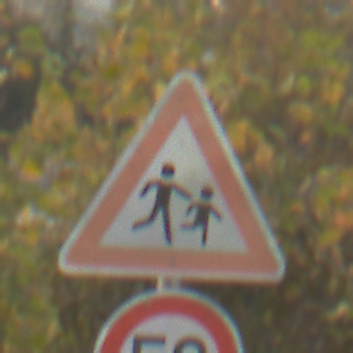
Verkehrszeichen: KinderLinks
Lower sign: Geschwindigkeit50
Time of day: SunriseSunset
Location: Outdoor (Nature)
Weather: PartlyCloudy
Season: NotSpecified
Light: Natural